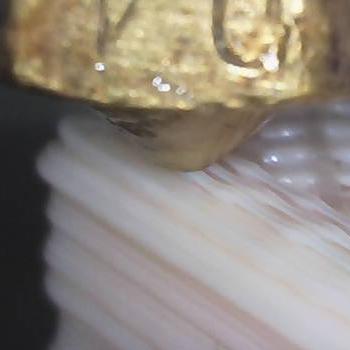
Flow rate: 42%